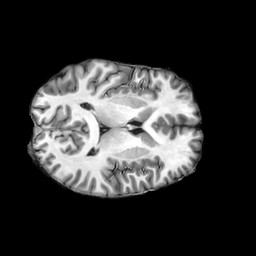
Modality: T1w
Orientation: axial
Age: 36
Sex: male
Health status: ill